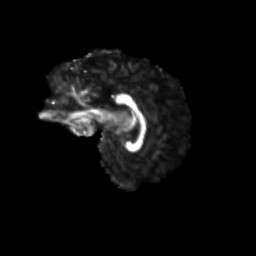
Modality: FA
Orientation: sagittal
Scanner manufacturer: siemens
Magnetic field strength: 3 T
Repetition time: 9.2 s
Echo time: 0.084 s